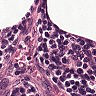
Metastatic tissue present: no